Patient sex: F
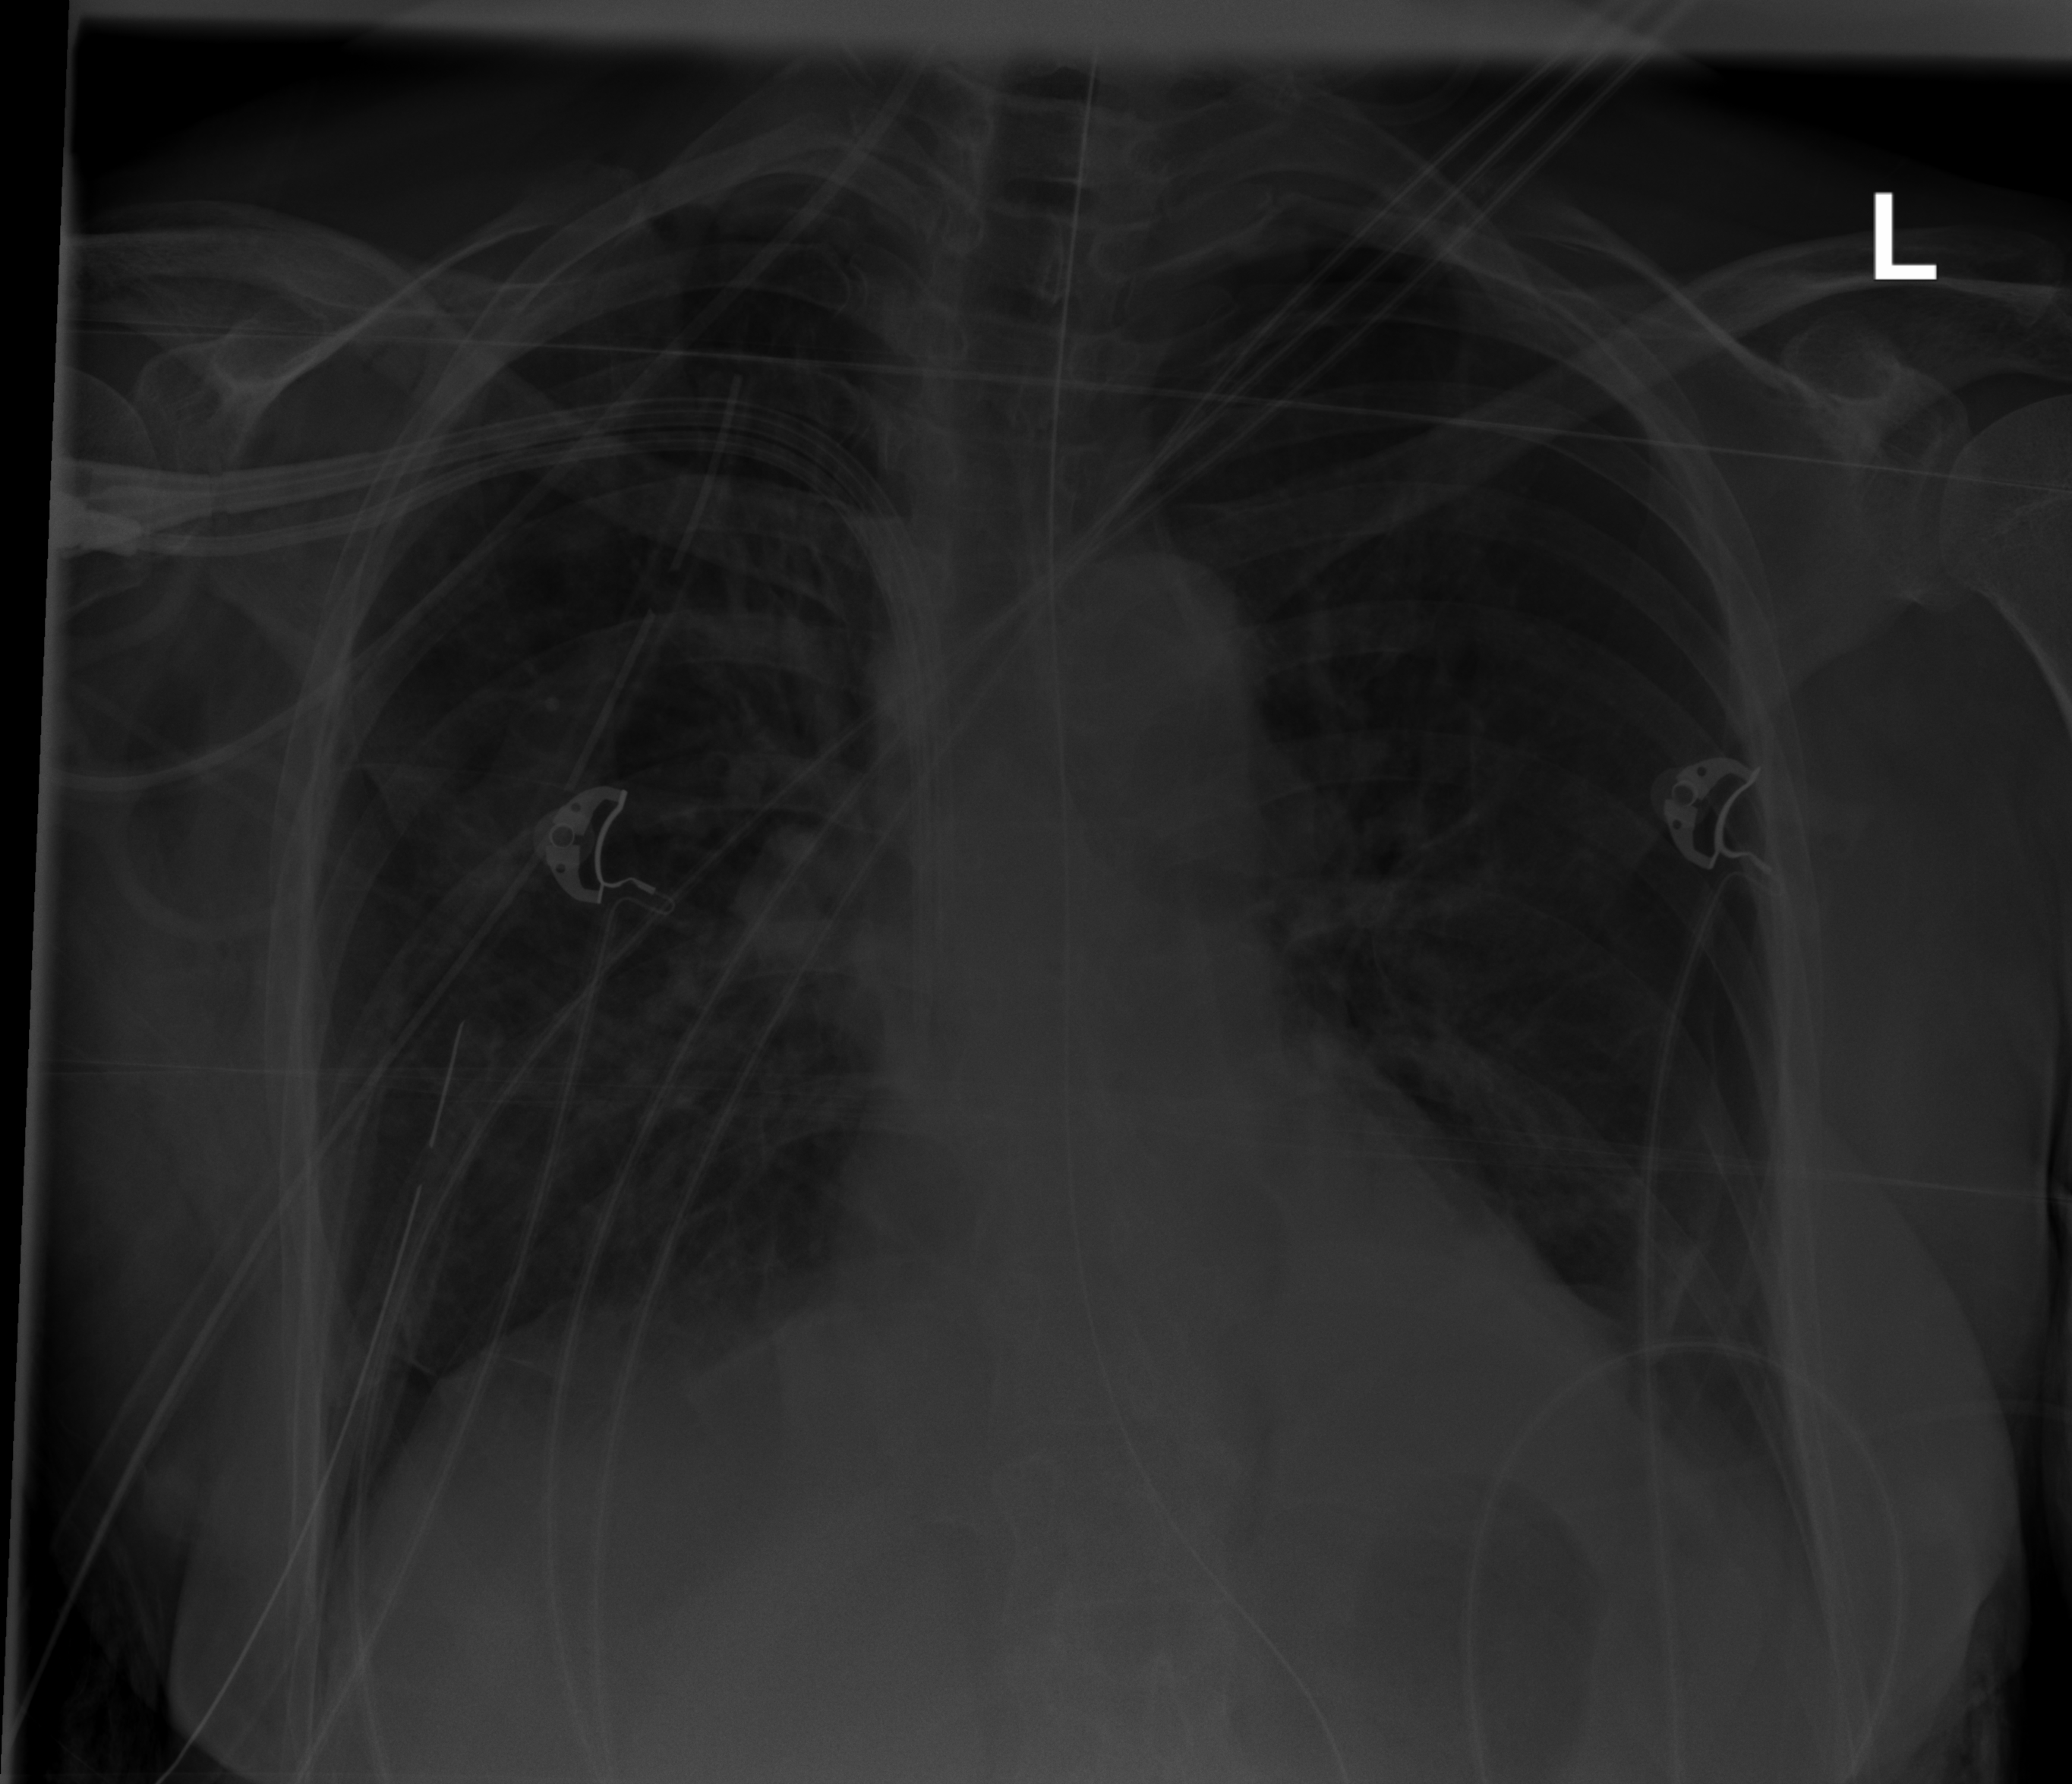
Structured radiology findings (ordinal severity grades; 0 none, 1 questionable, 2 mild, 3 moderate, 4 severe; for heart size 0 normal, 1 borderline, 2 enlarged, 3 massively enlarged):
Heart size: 1
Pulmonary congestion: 0
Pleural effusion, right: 2
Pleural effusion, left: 2
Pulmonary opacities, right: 2
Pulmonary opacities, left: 2
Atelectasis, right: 2
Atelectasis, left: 2